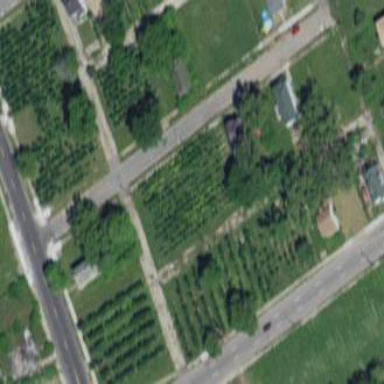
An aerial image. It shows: Plant nursery specializing in trees.